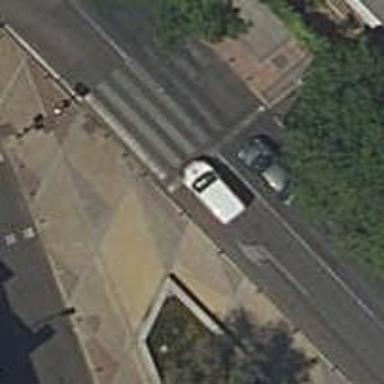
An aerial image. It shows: Uncontrolled crossing on the road.